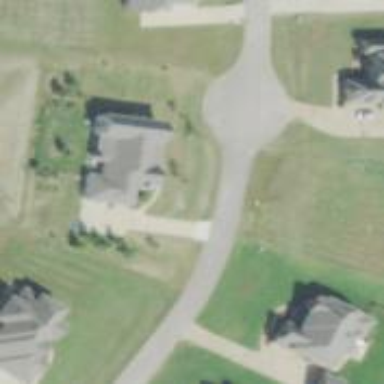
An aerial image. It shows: Residential road.